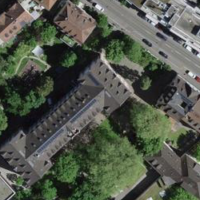
EUNIS habitat code: 54
Species observed at this site:
Corvus corone
Cyanistes caeruleus
Streptopelia decaocto
Dendrocopos major
Passer domesticus
Convallaria majalis
Turdus merula
Lathyrus vernus
Antirrhinum majus
Columba palumbus
Geranium sanguineum
Parus major
Phoenicurus ochruros
Sitta europaea
Onopordum acanthium
Columba livia
Phaneroptera nana
Ficedula hypoleuca